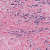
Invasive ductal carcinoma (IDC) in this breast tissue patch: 1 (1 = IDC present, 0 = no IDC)